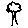
Label: tree